Question: The link: <URL>. This is the quoted text:
> We start with a segment arr[0 . . . n-1]. And every time we divide the current segment into two halves(if it has not yet become a segment of length 1), and then call the same procedure on both halves, and for each such segment, we store the sum in the corresponding node. All levels of the constructed segment tree will be filled except the last level. Also, the tree will be a Full Binary Tree because we always divide segments into two halves at every level. Since the constructed tree is always a full binary tree with n leaves, there will be n-1 internal nodes. So the total number of nodes will be 2n - 1. The height of the segment tree will be ceil[log(n)]. Since the tree is represented using array and relation between parent and child indexes must be maintained, size of memory allocated for segment tree will be
.
How is the memory allocated(last line of the above para) that much? How are the parent and child indexes stored in the code if it is correct? Please give the reasoning behind this. If this is false, then what is the correct value?
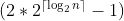
Answer: What is happening here is, if you have an array of n elements, then the segment tree will have a leaf node for each of these n entries. Thus, we have (n) leaf nodes, and also (n-1) internal nodes.
Total number of nodes= n + (n-1) = 2n-1 Now, we know its a full binary tree and thus the height is: ceil(Log2(n)) +1
Total no. of nodes = 2^0 + 2^1 + 2^2 + ... + 2^ceil(Log2(n)) // which is a geometric progression where 2^i denotes, the number of nodes at level i.
Formula of summation G.P. = a * (r^size - 1)/(r-1)
where a=2^0
Total no. of nodes = 1*(2^(ceil(Log2(n))+1) -1)/(2-1)
= 2* [2^ceil(Log2(n))] -1 (you need space in the array for each of the internal as well as leaf nodes which are this count in number), thus it is the array of size.
= O(4 * n) approx..
You may also think of it this way, Let the below be the segment tree:
'''
10
/ 3 7
/\ /1 2 3 4
'''
If the above is you segment tree, then you array of segment tree will be: 10,3,7,1,2,3,4 i.e. 0th element will store the sum of 1st and 2nd entries, 1st entry will store the sum of 3rd and 4th and 2nd will store the sum of 5th and 6th entry!!
Also, the better explanation is: if the array size is a power of 2, then we have exactly internal nodes, summing up to total nodes. But not always, we have as the power of 2, so we basically need the smallest power of which is greater than . That means this,
'''
int s=1;
for(; s<n; s<<=1);
'''
You may see my same answer <URL>